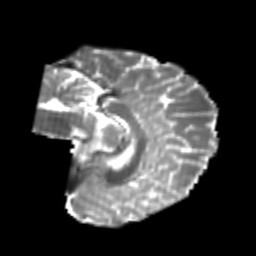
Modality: T2w
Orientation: sagittal
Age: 24
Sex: female
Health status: healthy
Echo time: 0.074 s